Field crop: tomato
Growth stage: 1
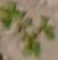
Species: portulaca